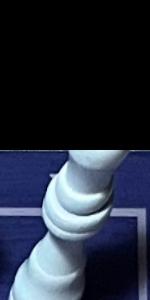
Label: Queen_White